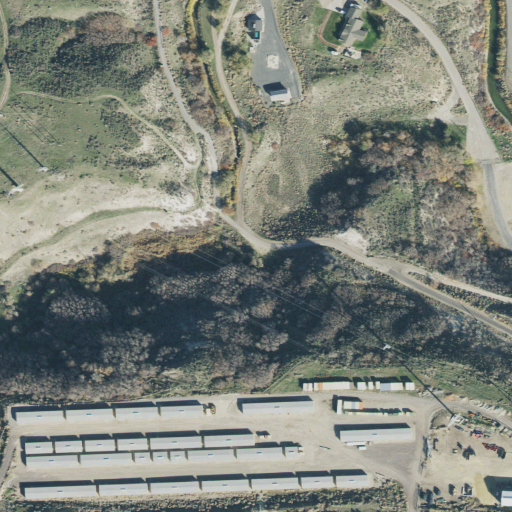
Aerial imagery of valley in Utah named Beef Hollow containing open development, shrub, low intensity development, medium intensity development, high intensity development, woody wetlands, herbaceous wetlands, grassland, and pasture